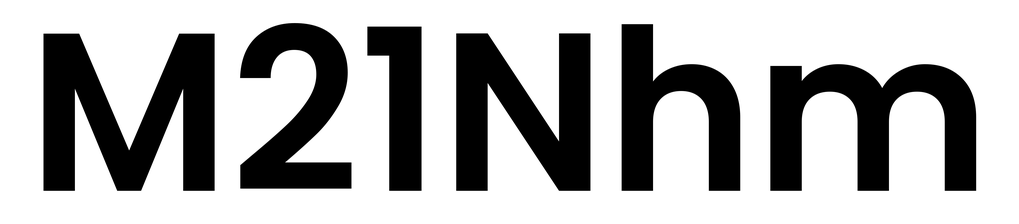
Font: Poppins-SemiBold